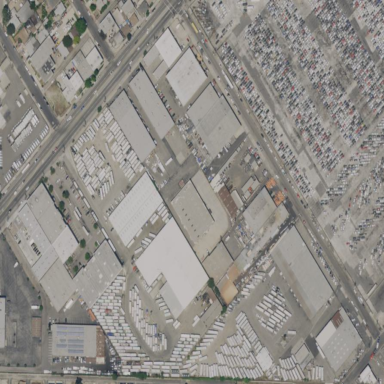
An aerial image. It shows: Industrial area.